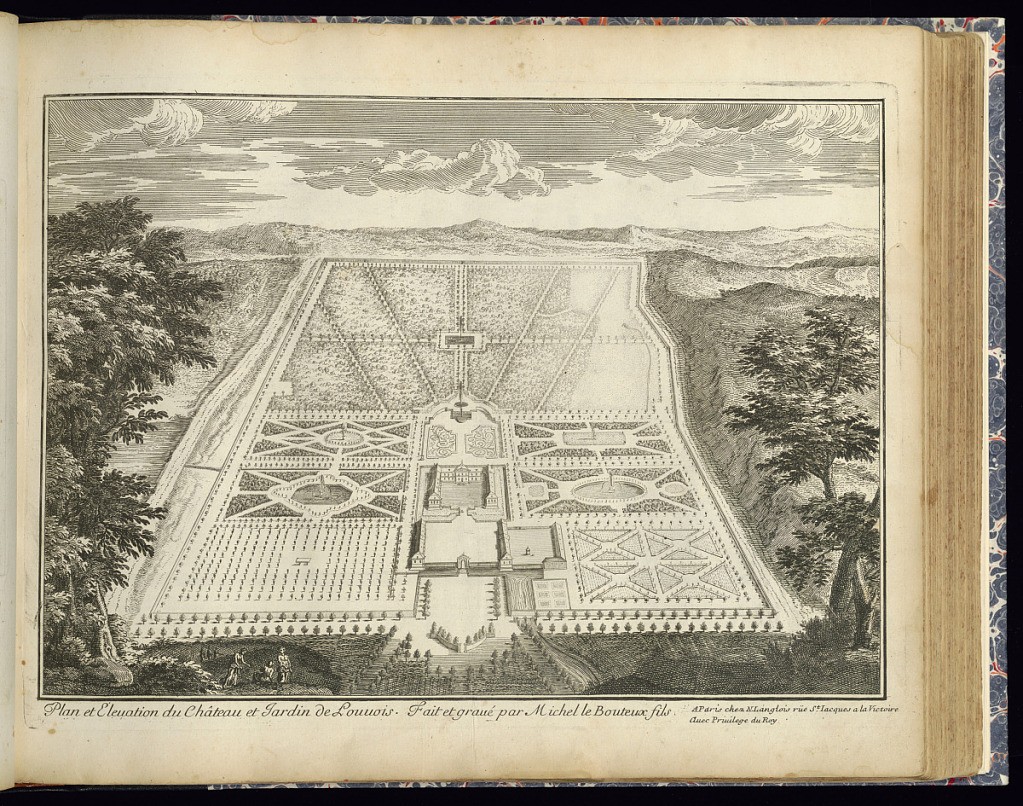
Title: Plan et Elevation du Château et Jardin de Louvois
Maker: Michel Lebouteux, French, 1648 – 17..
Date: late 17th century
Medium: Etching on laid paper
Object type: Print
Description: View from above of a chateau and surrounding gardens and park with parterre, trees, avenues, and fountains. There are figures in the foreground and the scene is framed by trees. The plate is titled and signed.